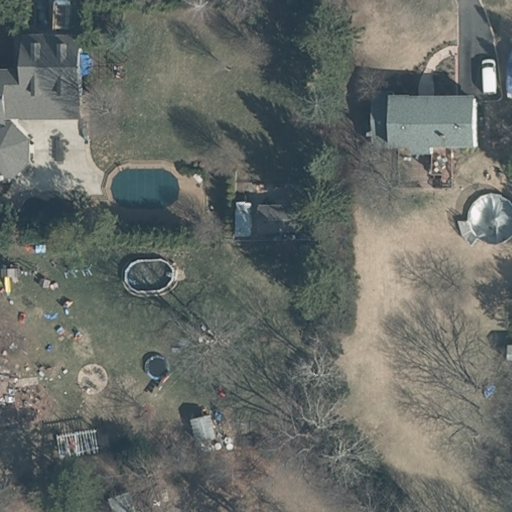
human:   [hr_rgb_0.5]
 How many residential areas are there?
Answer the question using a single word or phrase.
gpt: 1

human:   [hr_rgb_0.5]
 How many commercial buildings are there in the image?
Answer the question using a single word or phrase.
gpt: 0

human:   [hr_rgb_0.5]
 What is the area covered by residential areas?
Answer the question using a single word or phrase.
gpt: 9196m2

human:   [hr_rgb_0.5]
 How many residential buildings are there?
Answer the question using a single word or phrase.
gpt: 2

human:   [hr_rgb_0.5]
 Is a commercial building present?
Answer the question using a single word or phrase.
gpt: no

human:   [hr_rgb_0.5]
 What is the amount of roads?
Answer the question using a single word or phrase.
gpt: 0

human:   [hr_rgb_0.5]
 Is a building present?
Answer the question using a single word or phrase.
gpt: yes

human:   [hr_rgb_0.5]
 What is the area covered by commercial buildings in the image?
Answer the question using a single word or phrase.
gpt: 0m2

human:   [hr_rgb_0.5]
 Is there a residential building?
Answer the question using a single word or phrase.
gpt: yes

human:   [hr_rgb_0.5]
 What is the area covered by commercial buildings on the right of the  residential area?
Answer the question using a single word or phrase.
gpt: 0m2

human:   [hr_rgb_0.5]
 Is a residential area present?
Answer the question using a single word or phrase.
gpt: yes

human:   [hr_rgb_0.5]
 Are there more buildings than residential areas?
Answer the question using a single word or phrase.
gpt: yes

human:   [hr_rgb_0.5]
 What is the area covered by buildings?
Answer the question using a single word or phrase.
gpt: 761m2

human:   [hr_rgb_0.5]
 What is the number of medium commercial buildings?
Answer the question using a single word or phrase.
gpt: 0

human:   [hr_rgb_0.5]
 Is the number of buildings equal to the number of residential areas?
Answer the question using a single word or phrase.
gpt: no

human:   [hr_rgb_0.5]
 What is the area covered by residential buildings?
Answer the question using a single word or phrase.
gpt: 682m2

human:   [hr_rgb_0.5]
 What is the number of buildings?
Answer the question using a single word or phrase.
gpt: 5

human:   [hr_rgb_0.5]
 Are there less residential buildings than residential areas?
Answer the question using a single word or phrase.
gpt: no

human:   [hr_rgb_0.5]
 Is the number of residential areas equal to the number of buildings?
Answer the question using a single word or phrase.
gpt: no

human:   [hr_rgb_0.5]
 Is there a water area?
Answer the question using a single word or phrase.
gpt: no

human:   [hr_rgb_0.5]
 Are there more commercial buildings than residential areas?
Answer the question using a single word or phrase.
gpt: no

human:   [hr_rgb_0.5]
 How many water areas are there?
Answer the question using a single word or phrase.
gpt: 0

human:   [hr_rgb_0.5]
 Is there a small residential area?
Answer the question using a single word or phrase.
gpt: no

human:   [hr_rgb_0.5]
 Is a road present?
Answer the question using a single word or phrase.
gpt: no

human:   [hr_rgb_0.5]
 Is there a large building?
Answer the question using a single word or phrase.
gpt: no

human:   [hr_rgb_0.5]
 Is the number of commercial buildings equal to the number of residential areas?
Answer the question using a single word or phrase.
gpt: no

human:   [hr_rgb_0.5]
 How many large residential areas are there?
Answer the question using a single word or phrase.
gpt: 1

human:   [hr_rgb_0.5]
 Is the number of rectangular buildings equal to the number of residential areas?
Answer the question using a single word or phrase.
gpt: no

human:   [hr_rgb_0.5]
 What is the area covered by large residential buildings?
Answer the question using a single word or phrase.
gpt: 0m2

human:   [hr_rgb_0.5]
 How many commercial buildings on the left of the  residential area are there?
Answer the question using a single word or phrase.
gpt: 0

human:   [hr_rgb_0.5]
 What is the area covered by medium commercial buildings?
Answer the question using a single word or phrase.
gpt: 0m2

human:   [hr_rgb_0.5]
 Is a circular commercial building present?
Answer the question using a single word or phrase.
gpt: no

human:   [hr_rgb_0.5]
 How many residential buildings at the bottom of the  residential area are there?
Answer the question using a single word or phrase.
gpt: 2

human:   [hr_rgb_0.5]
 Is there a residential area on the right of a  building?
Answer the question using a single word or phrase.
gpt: yes

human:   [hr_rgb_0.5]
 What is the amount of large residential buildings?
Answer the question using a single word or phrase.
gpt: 0

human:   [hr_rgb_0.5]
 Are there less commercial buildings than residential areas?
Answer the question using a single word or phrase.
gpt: yes

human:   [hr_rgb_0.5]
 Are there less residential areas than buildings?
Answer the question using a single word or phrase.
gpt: yes

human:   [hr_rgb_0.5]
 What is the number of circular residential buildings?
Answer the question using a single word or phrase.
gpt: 0

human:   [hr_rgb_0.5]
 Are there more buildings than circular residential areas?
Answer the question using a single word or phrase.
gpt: yes

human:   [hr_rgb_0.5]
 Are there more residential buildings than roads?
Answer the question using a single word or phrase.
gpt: yes

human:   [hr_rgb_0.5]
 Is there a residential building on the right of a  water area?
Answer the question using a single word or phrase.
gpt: no

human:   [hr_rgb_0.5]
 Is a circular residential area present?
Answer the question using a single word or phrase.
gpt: no

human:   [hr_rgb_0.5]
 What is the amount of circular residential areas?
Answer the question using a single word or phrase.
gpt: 0

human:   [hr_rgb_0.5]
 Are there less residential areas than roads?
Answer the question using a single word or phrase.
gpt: no

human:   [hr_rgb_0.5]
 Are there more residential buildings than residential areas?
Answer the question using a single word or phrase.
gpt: yes

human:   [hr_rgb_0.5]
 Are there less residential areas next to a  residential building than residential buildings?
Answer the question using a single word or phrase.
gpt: yes

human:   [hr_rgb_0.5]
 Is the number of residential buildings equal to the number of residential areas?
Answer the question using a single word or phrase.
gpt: no

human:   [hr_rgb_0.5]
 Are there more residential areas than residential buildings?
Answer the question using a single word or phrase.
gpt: no

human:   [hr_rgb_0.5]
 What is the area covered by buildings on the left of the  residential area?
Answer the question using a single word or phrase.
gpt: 471m2

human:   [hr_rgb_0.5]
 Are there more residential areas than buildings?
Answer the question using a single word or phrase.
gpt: no

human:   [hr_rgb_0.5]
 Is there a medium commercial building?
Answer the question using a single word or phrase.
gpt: no

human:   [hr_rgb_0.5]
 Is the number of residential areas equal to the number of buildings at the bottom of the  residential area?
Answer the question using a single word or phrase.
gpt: no

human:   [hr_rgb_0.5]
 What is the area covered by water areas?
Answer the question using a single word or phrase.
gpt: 0m2

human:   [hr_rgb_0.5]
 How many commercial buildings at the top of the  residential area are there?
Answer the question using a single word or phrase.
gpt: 0

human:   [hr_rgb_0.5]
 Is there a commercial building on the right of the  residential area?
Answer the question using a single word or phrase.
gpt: no

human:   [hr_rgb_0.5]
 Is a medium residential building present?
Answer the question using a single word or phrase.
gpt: yes

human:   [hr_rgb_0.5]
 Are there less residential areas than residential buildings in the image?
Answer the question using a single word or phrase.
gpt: yes

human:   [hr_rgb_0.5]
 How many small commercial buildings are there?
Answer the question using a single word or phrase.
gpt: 0

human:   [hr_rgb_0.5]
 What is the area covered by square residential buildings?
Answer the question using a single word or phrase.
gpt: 0m2

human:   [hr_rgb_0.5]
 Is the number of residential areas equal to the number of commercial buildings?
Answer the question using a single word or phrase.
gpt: no

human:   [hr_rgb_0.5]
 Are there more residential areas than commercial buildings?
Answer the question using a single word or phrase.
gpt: yes

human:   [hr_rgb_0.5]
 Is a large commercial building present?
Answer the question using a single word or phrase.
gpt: no

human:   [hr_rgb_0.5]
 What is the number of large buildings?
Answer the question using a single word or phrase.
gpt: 0

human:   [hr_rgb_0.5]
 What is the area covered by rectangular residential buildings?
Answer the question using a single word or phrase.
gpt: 0m2